Question: I have developed a wordpress theme and have uploaded and chosen that at <URL> The problem is, when I am logged in my wordpress acccount on this sight, it shows the correct theme i.e. the one that I have chosen. But as soon as I logout of my wordpress account, it shows the default 2014 theme. Below is the screenshot, when I am logged in:

And the other one you can check for yourself by visiting the site at <URL>
I have removed the cache and tested but nothing changed.
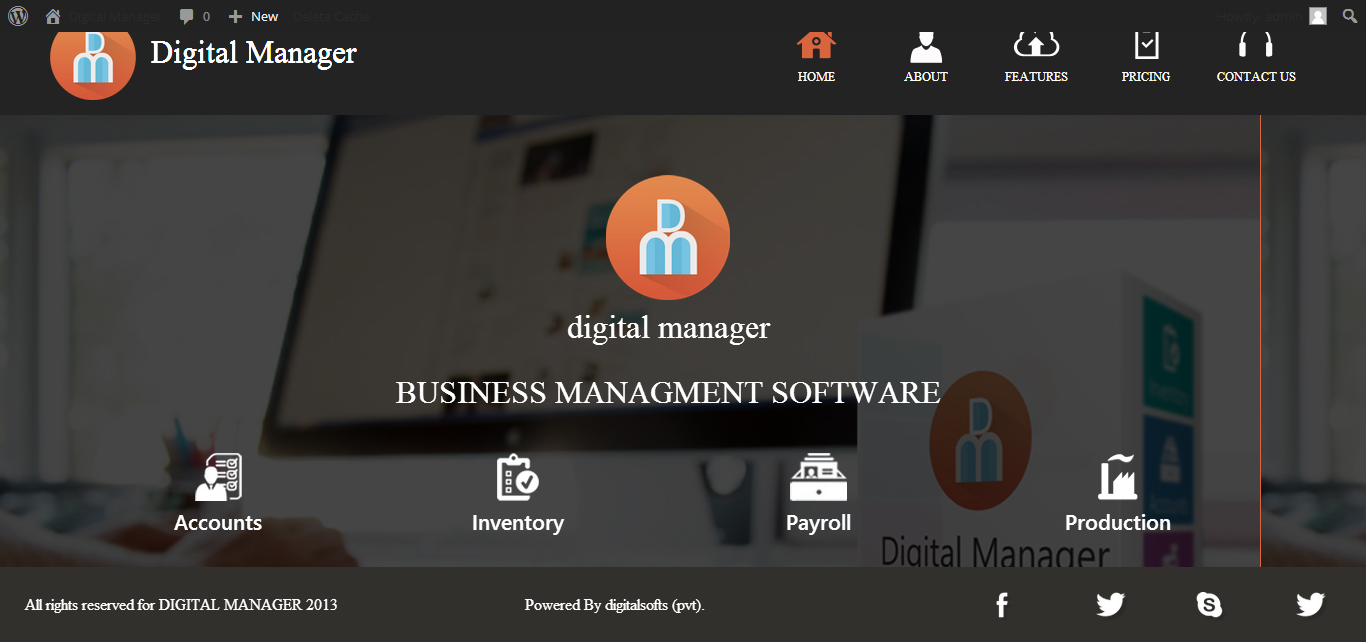
Answer: It may be due to WP Super Cache Plugin. Just deactivate the WP Super Cache plugin from the Installed Plugins. Then upload upload your theme again.